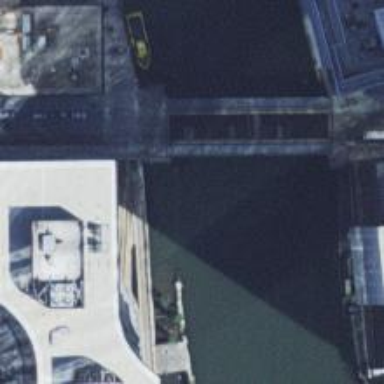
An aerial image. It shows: Bascule movable bridge on footway.